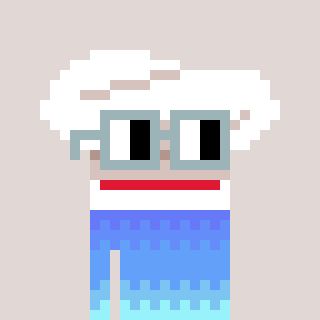
a pixel art character with square dark gray glasses, a chef hat-shaped head and a grayscale-colored body on a warm background